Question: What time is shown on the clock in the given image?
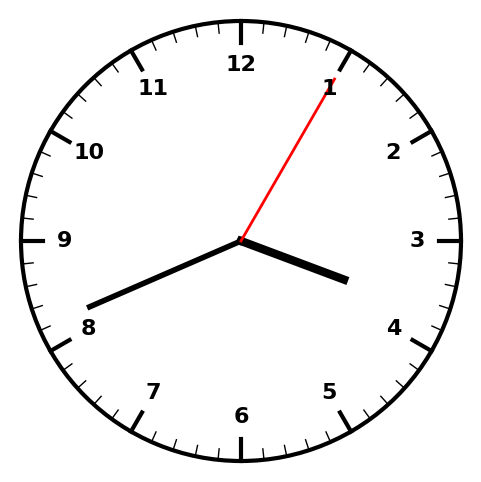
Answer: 03:41:05